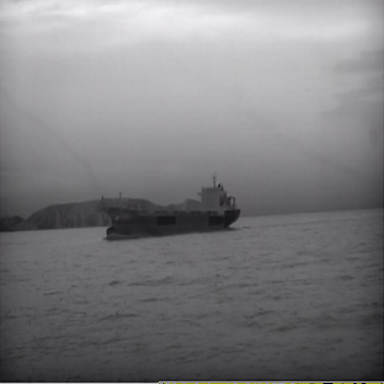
There is a liner in the infrared image.